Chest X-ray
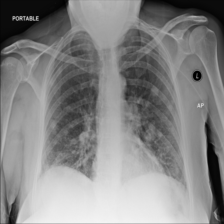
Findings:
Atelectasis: negative
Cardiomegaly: negative
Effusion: negative
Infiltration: negative
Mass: negative
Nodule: positive
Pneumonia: negative
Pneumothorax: negative
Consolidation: negative
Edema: negative
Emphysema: negative
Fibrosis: negative
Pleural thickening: negative
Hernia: negative